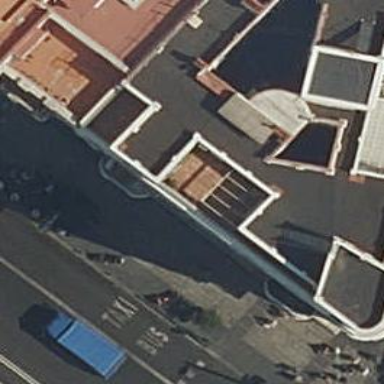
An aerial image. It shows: Part of building.